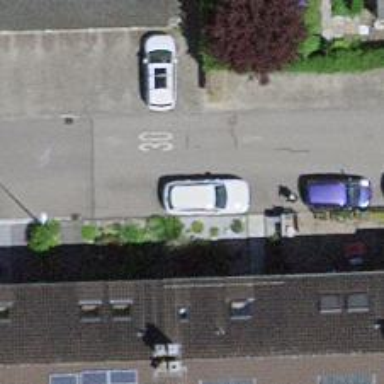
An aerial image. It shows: Footway made of paving stones.